Interaction volume radius: 5 \u00c5
Interaction volume height: 20 \u00c5
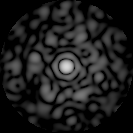
Disorder parameter: 0.8477